五年级 · 立体几何学
（2022 春・鹿城区校级期中）一个长方体，相交于一个顶点的三条棱的和是 $7.5 \mathrm{dm}$ ，它的棱长总和是 $30 \mathrm{dm}$.
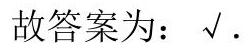
答案: 解$7.5 \times 4=30(\mathrm{dm})$

答: 这个长方体的棱长总和是 $30 \mathrm{dm}$.

原题说法正确.